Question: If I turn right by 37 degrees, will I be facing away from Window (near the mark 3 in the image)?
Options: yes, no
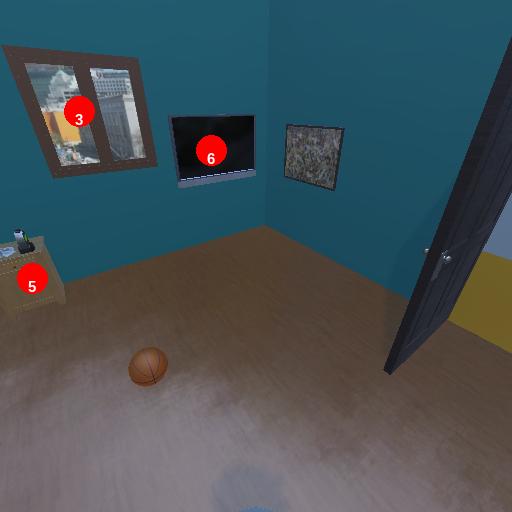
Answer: yes